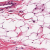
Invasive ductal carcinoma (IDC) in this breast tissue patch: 0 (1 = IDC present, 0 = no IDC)